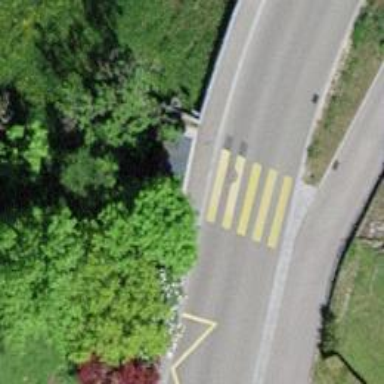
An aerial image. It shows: Bus stop with sheltered platform for public transport.